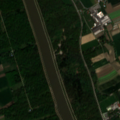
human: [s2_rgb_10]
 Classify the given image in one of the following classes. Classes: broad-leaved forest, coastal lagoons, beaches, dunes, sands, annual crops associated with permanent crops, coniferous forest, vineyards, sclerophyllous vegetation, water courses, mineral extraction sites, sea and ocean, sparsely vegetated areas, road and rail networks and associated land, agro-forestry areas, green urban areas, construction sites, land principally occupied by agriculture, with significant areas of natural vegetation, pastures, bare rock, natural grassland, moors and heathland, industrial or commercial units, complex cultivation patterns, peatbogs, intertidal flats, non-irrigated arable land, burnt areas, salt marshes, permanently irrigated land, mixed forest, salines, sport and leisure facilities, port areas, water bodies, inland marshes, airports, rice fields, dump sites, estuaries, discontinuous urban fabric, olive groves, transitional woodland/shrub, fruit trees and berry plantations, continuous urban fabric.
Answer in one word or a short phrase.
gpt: discontinuous urban fabric, non-irrigated arable land, broad-leaved forest